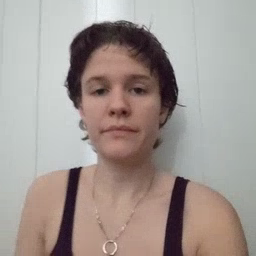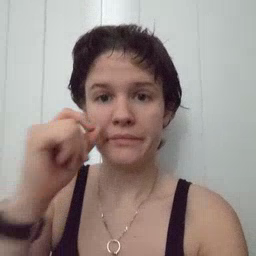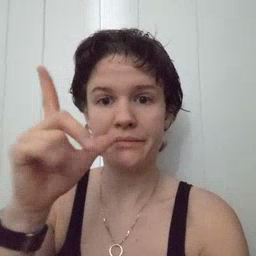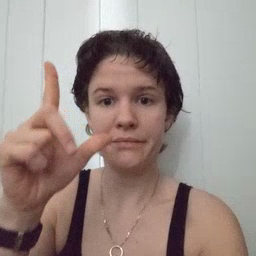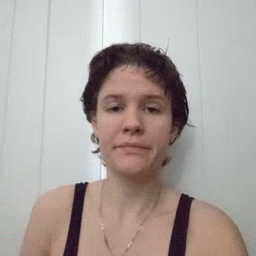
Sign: wake